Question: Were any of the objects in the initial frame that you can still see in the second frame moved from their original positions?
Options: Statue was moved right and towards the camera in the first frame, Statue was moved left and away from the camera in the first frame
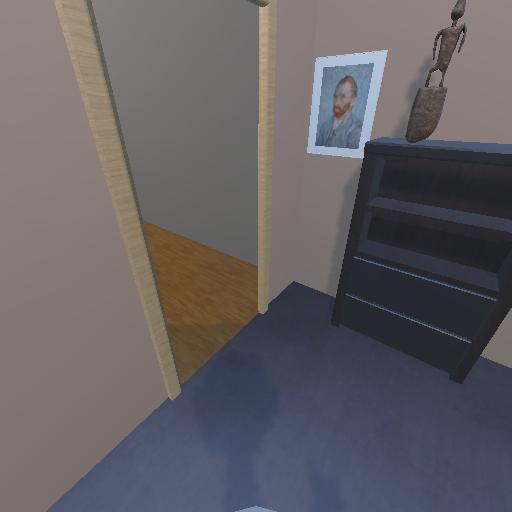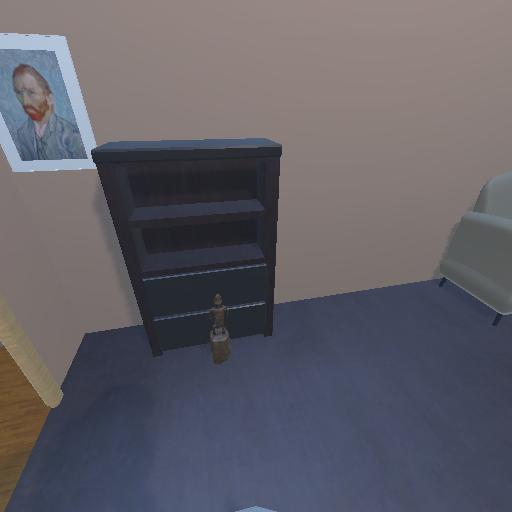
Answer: Statue was moved right and towards the camera in the first frame